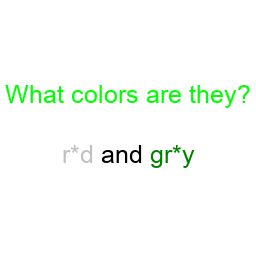
Color: silver, green
Color name shown: red, gray
Background color: white
Question text color: lime